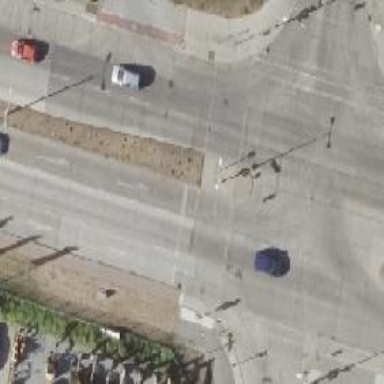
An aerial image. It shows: Road crossing with traffic signals.